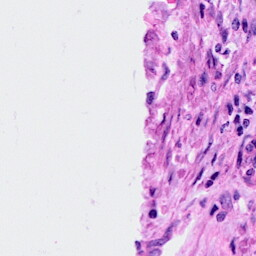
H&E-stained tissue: Cervix